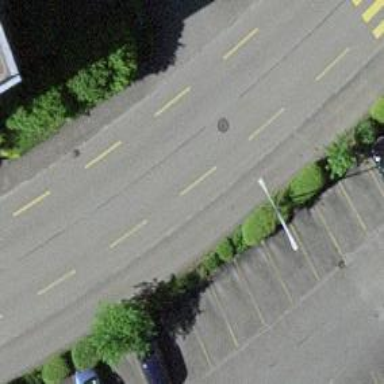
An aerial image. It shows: Unclassified road with cycle lane.